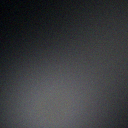
Screen state: off